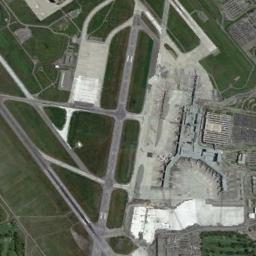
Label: airport